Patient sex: M
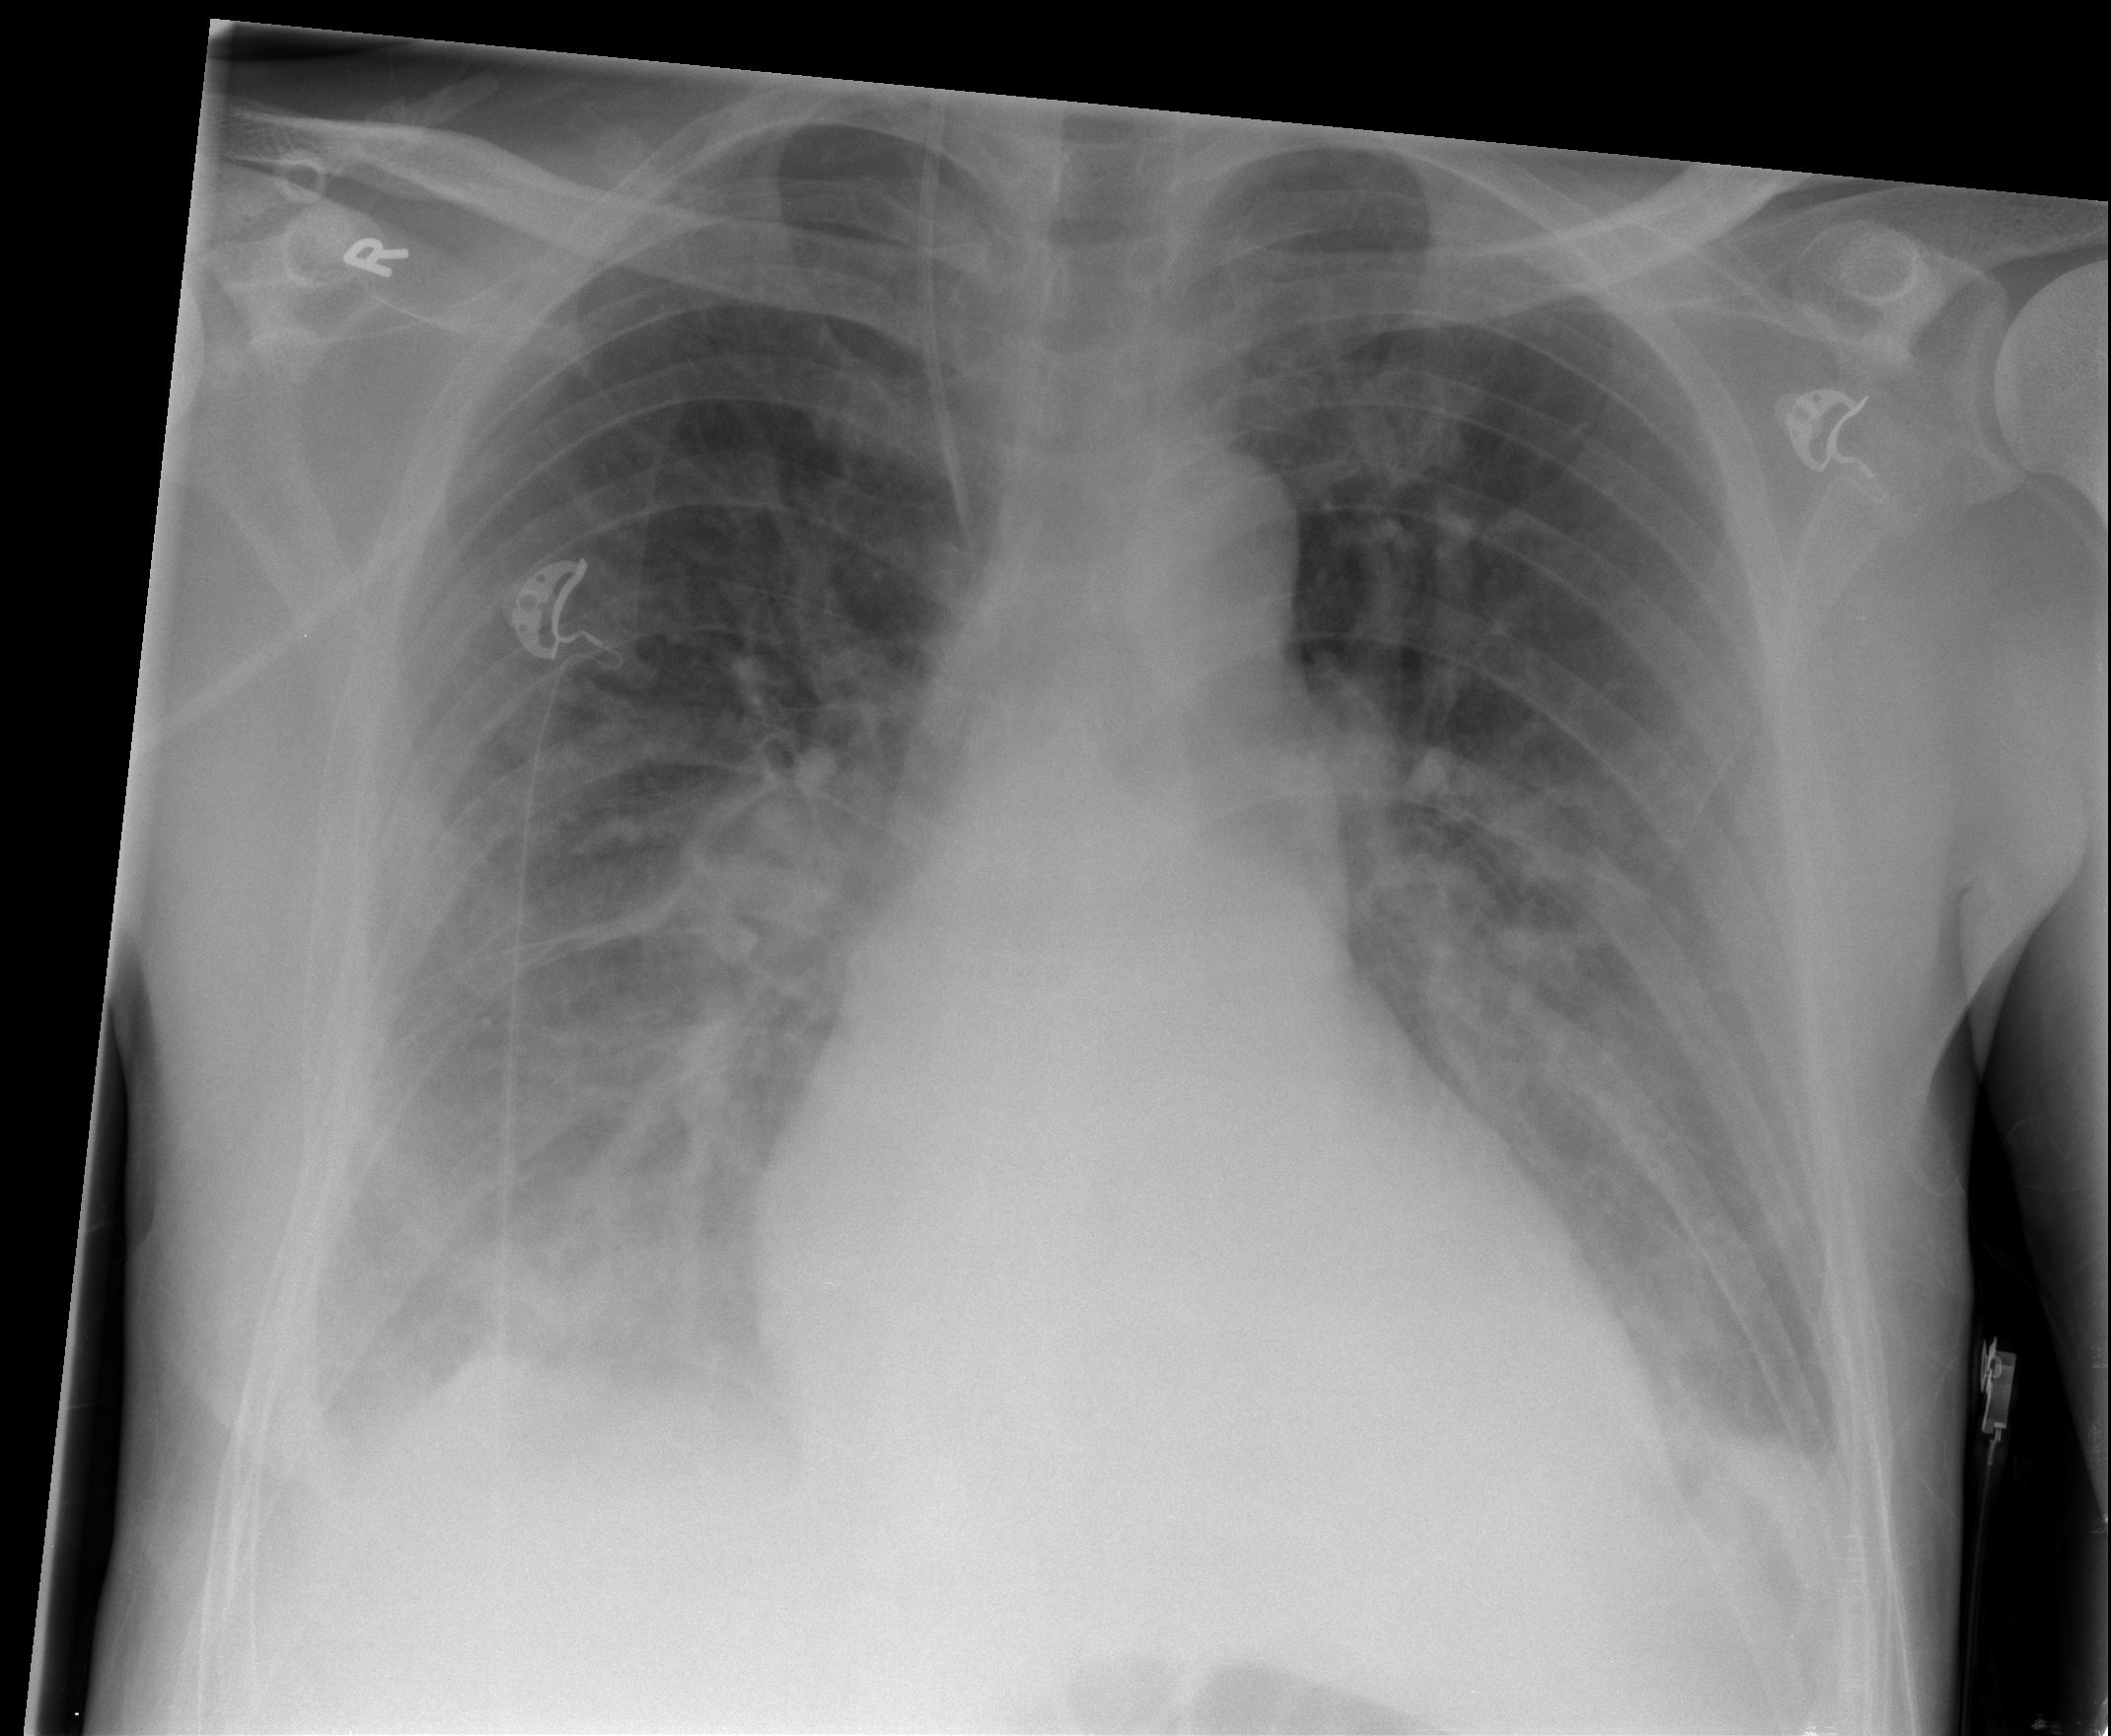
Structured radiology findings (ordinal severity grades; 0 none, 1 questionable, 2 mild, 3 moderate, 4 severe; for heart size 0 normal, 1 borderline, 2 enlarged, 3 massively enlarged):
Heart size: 2
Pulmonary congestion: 0
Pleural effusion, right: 2
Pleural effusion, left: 2
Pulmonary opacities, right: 0
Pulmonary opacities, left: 0
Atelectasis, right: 2
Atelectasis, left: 2